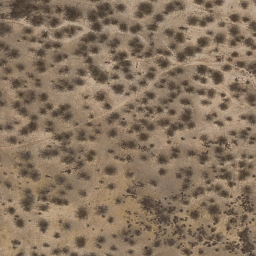
Label: chaparral